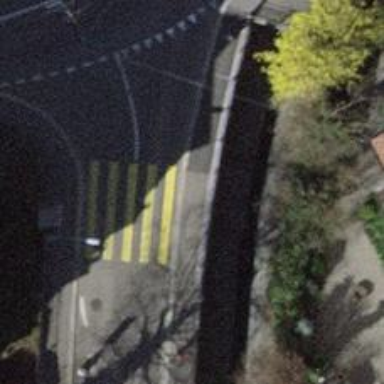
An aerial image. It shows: Uncontrolled zebra crossing on the road.